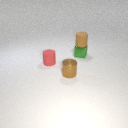
small green metal cube below small brown rubber cylinder